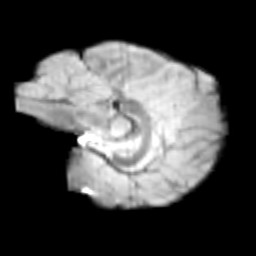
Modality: T2w
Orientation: sagittal
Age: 13
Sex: female
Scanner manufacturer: siemens
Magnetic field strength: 3 T
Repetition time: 3.8 s
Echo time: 0.07 s